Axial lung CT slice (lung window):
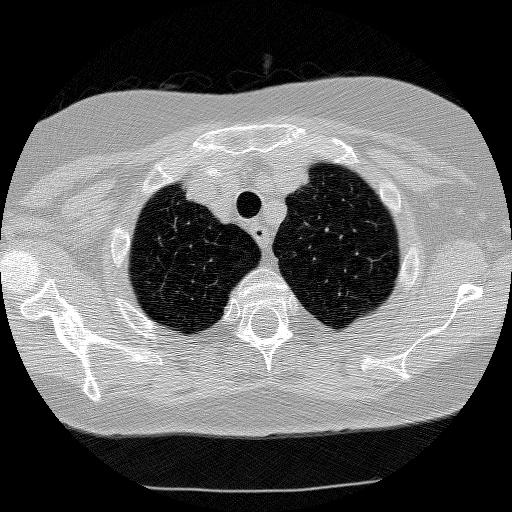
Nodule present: no